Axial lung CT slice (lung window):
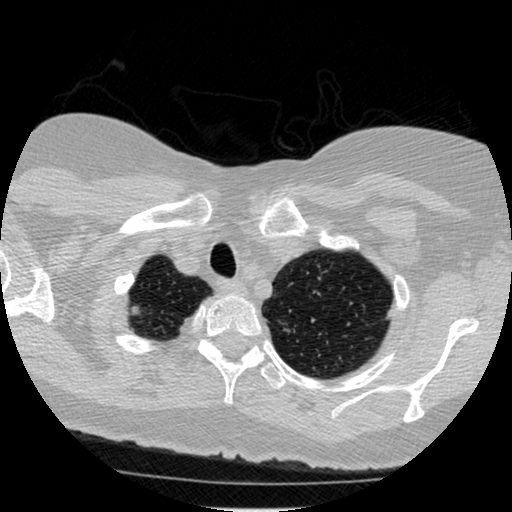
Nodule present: no